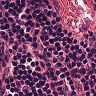
Metastatic tissue present: no